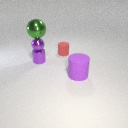
large green metal sphere above small purple metal sphere